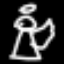
Label: angel